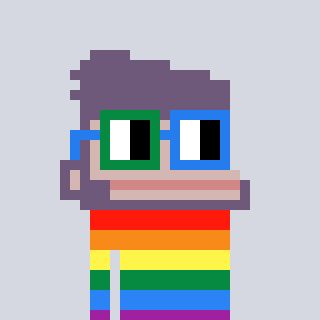
a pixel art character with square green and blue glasses, a ape-shaped head and a grayscale-colored body on a cool background